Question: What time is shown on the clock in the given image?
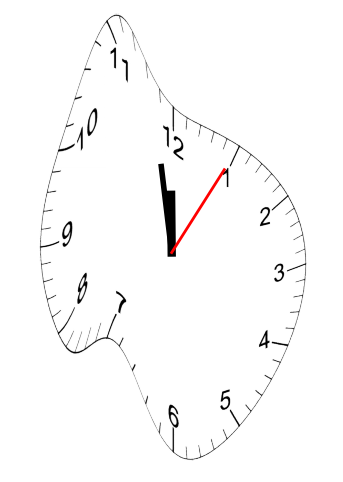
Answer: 11:58:05